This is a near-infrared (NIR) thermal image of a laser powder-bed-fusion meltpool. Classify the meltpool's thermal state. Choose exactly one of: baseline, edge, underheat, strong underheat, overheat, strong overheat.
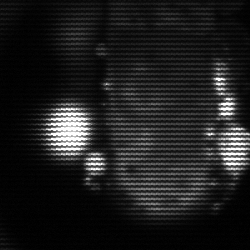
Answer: strong underheat